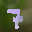
Label: 7